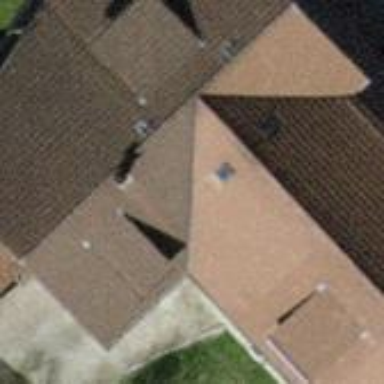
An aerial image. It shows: Semidetached house with gabled roof.